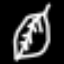
Label: leaf